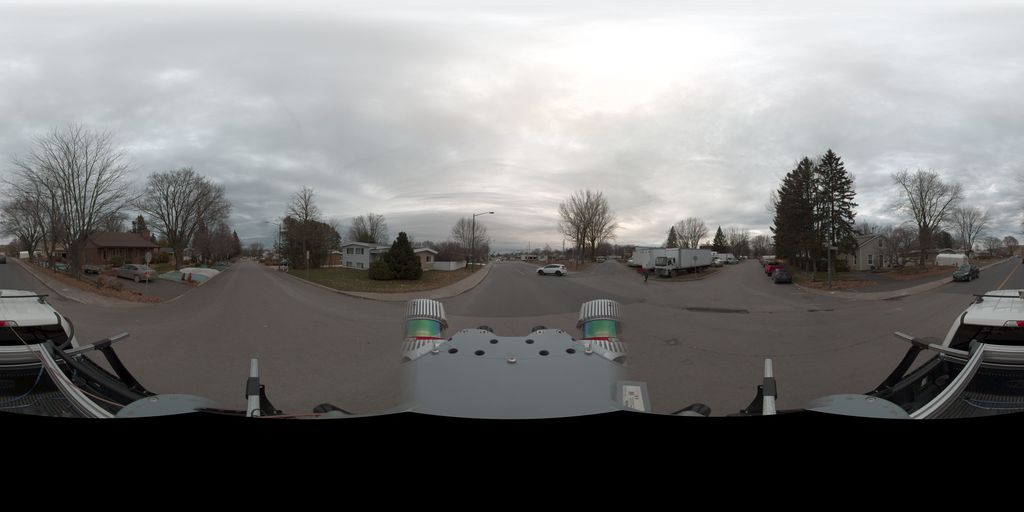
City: quebec_city